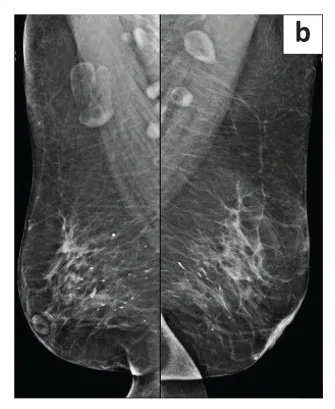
MLO views.
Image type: radiology (x_ray)